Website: crate-barrel
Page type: customer-info-address
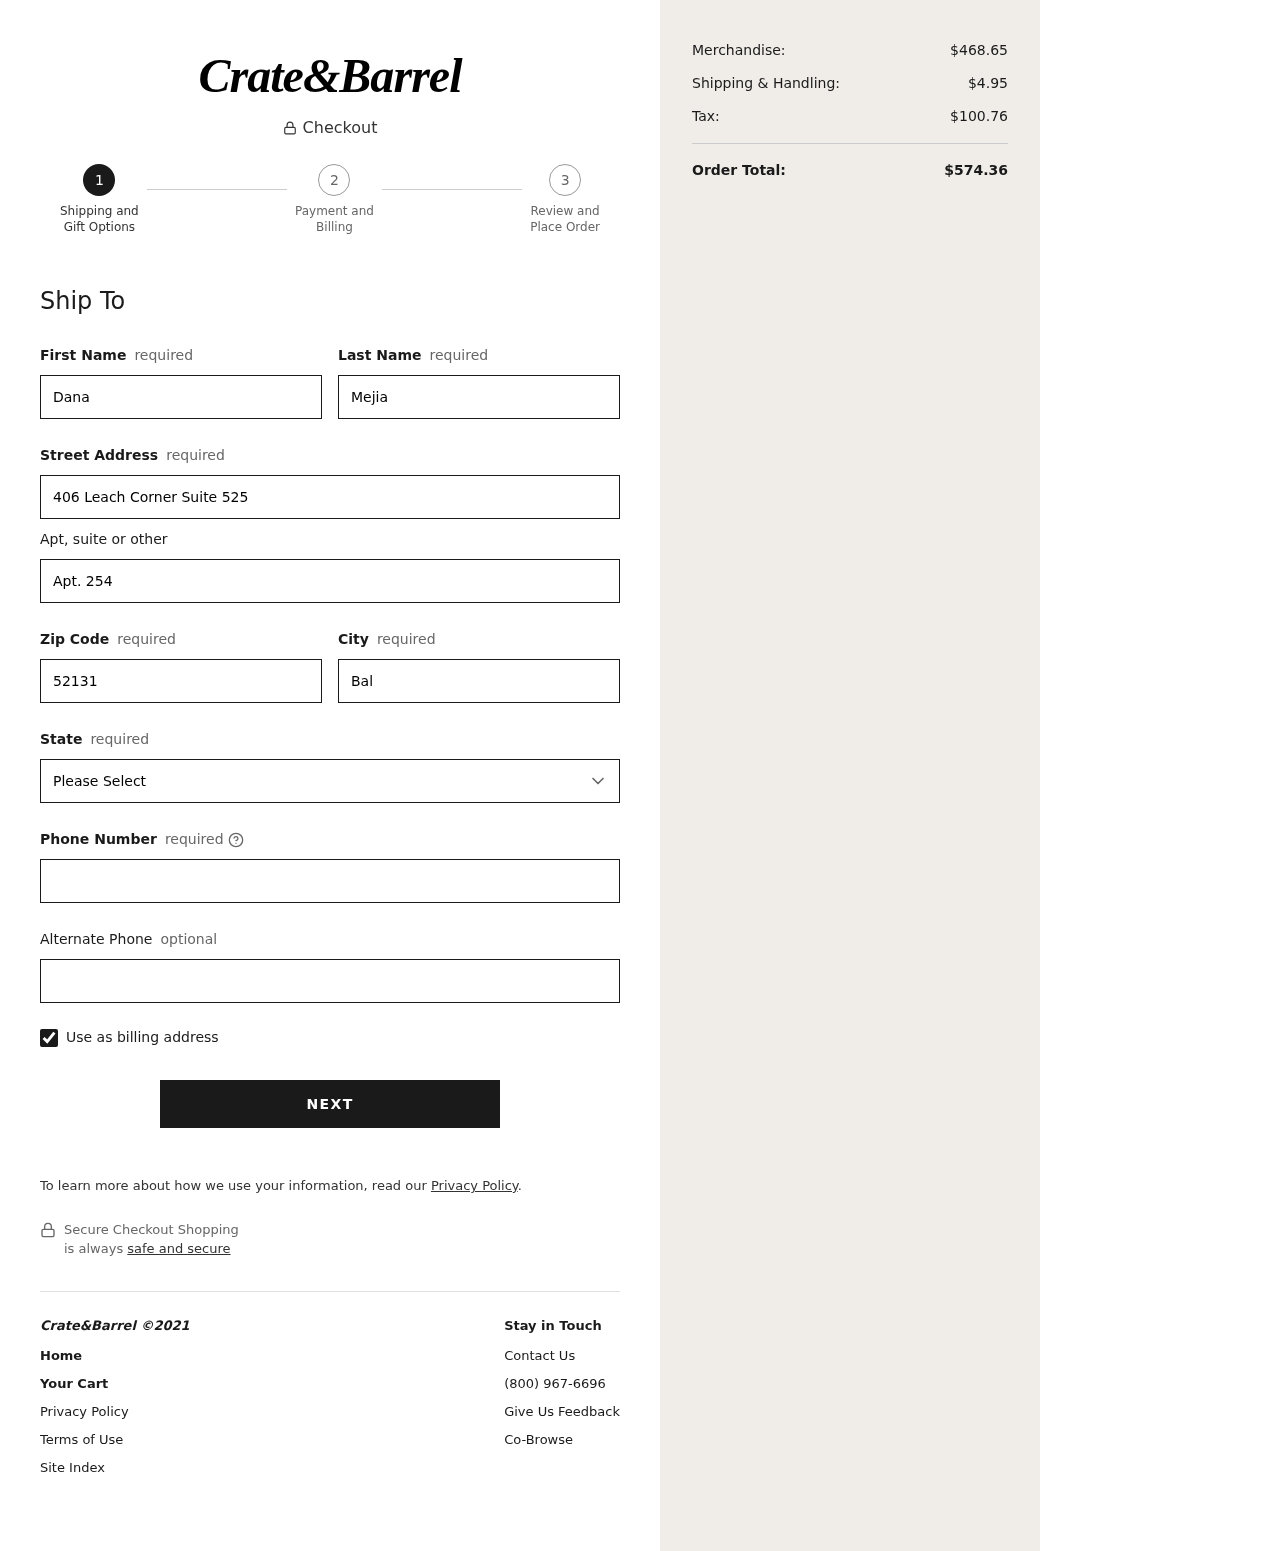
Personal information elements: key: PII_STATE
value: South Carolina
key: PII_FIRSTNAME
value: Dana
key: PII_LASTNAME
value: Mejia
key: PII_STREET
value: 406 Leach Corner Suite 525
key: PII_STREET2
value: Apt. 254
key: PII_POSTCODE
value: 52131
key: PII_CITY
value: Ballstad
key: PII_PHONE
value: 6226882129
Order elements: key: ORDER_SUBTOTAL
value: $468.65
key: ORDER_SHIPPING_COST
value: $4.95
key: ORDER_TAX
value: $100.76
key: ORDER_TOTAL
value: $574.36